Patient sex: M
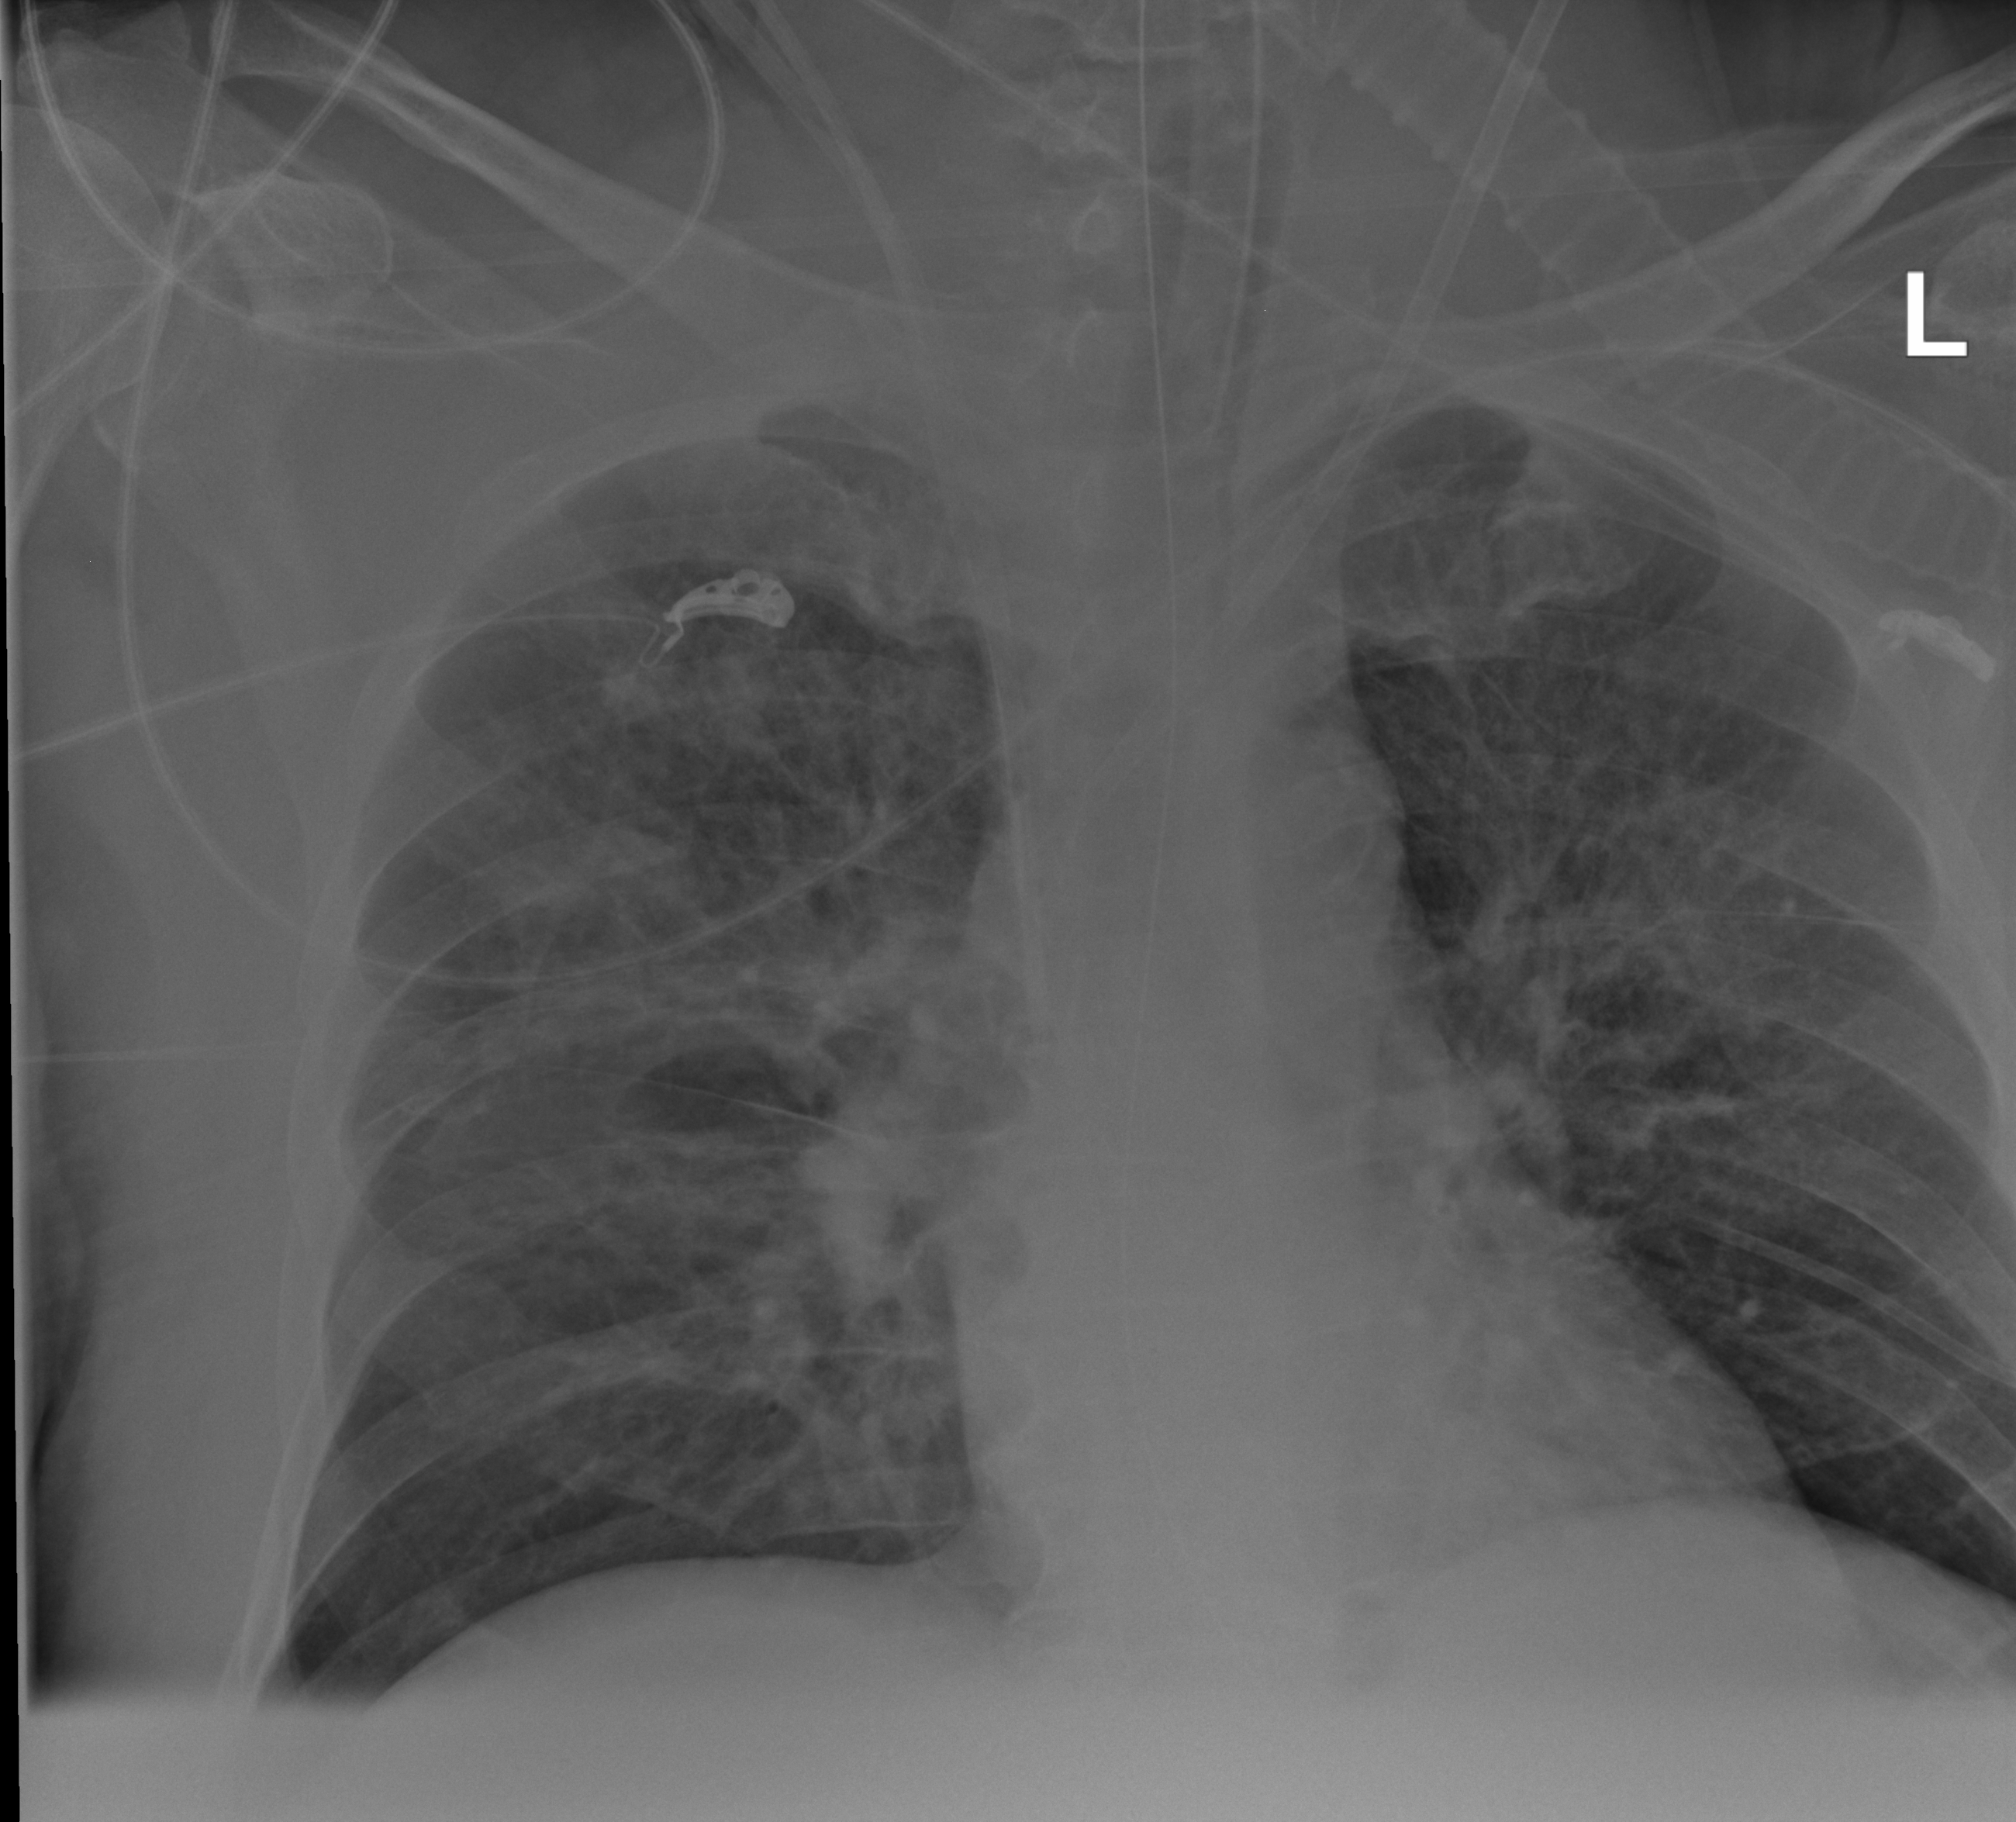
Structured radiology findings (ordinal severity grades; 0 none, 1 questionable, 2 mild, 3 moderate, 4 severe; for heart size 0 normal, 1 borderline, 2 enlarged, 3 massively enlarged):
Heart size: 0
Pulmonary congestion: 2
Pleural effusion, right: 0
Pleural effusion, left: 0
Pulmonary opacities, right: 0
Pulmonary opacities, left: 0
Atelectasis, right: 2
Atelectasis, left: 2